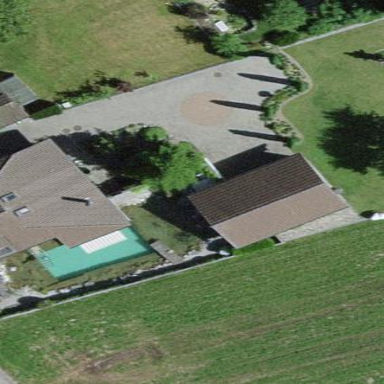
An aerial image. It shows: Garage.